Interaction volume radius: 10 \u00c5
Interaction volume height: 15 \u00c5
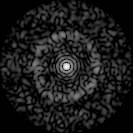
Disorder parameter: 0.817